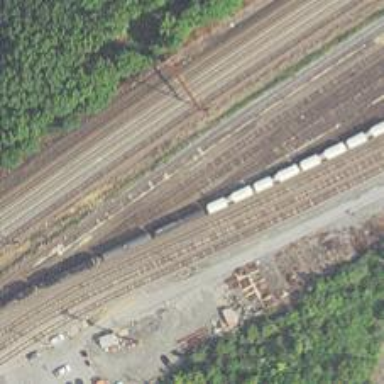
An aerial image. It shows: Railway yard used for servicing trains.